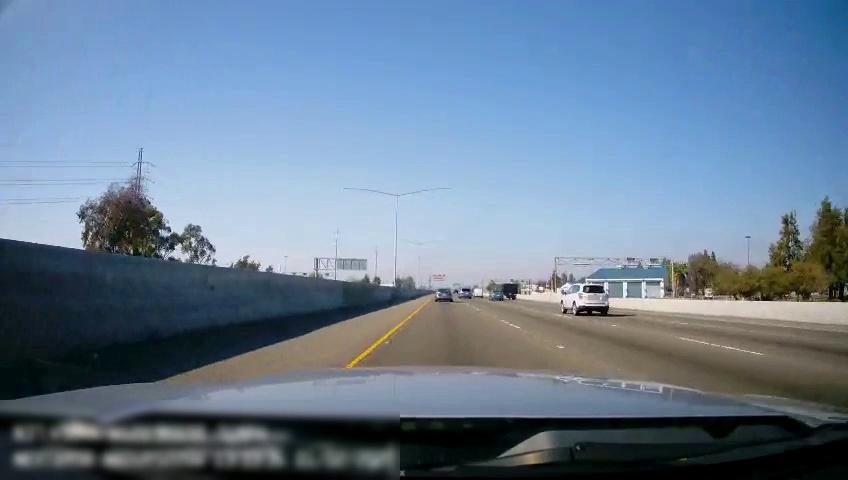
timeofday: Day
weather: Sunny
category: Drivable Space
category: Vehicles | Car
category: Vehicles | SUV
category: Vehicles | SUV
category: Vehicles | Other LV
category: Vehicles | Other LV
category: Vehicles | Car
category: Lanes | Alternate Lane
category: Lanes | Current Lane
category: Lanes | Current Lane
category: Lanes | Alternate Lane